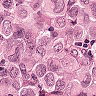
Metastatic tissue present: yes